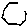
Label: hexagon